Field crop: maize
Growth stage: 1
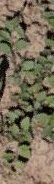
Species: convolvulus